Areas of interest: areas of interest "Shenzhen Hezhou Hotel"
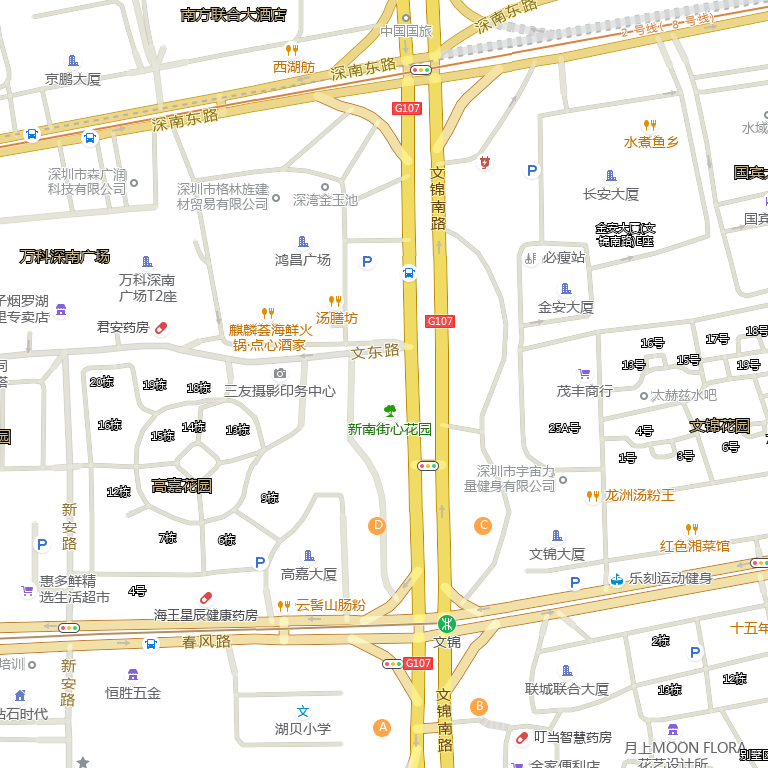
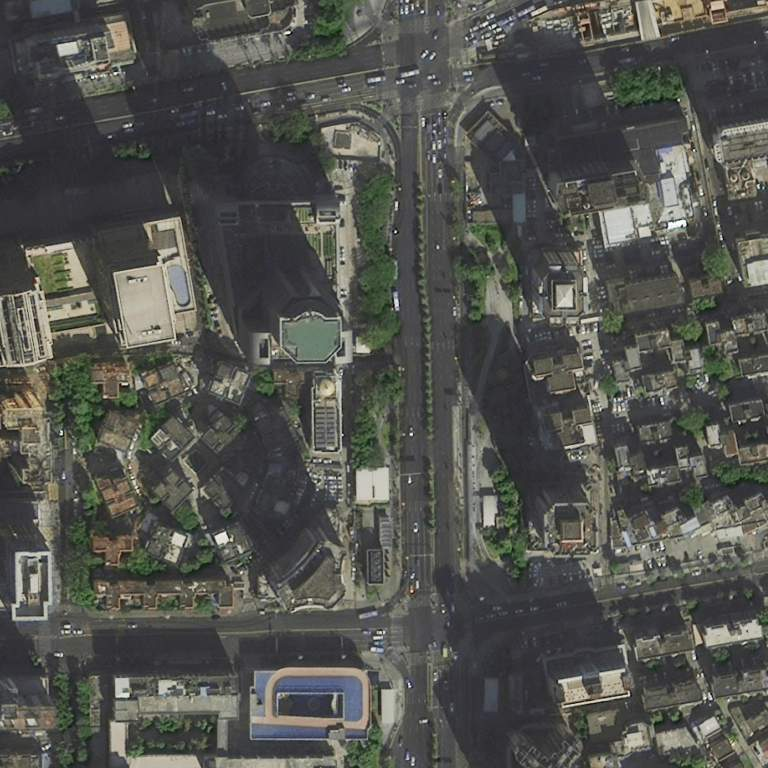